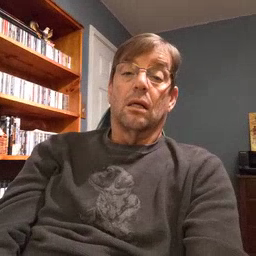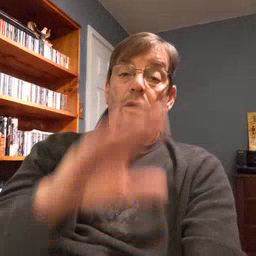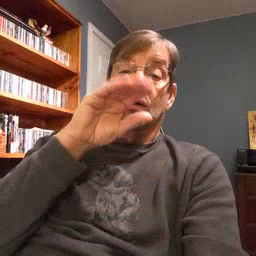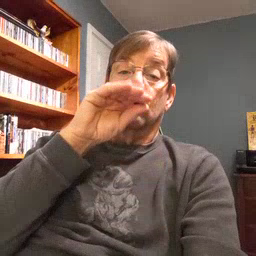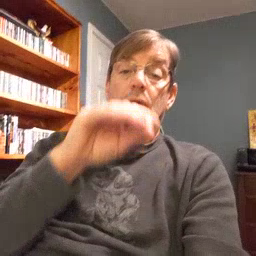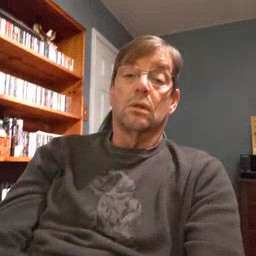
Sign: goose